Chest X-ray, PA view. Patient: 74 years old, sex M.
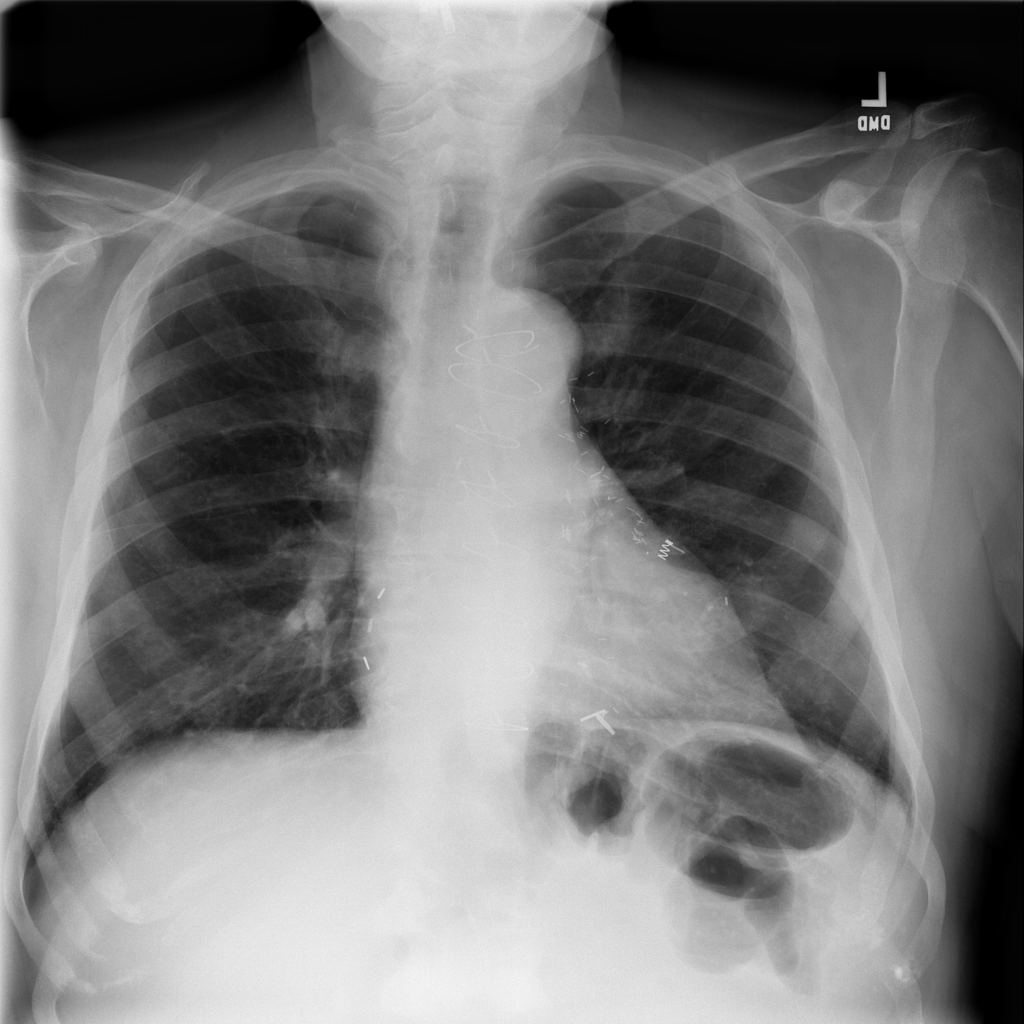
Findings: No Finding